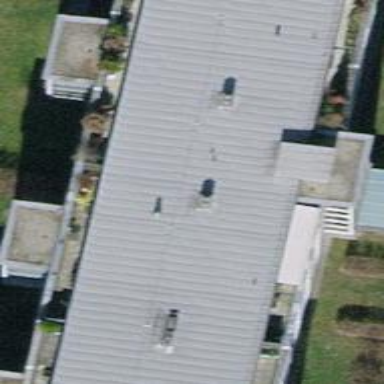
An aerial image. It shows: Modern apartment building with flat skillion roof.